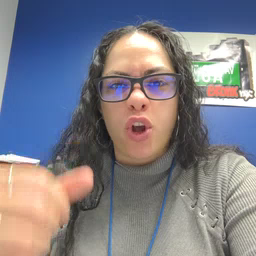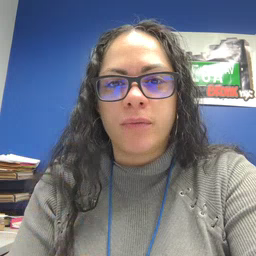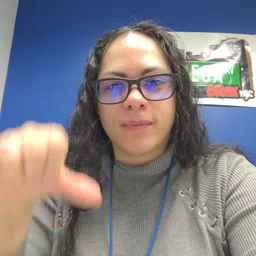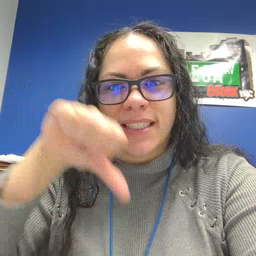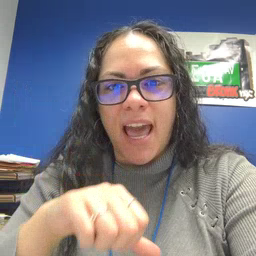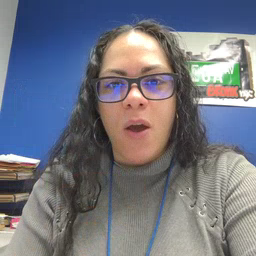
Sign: down